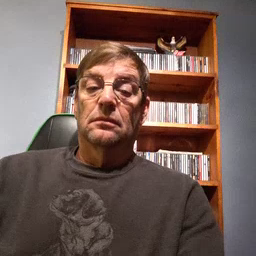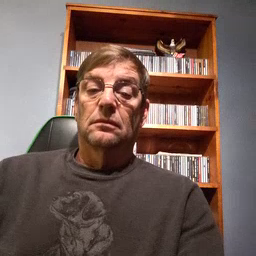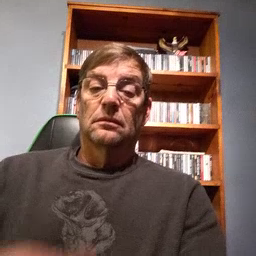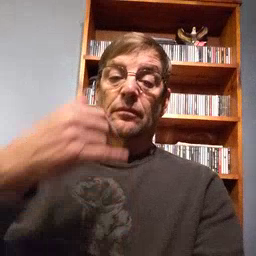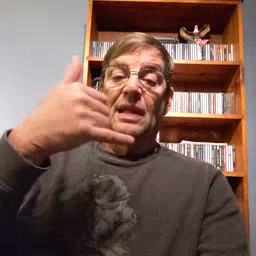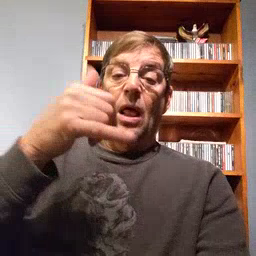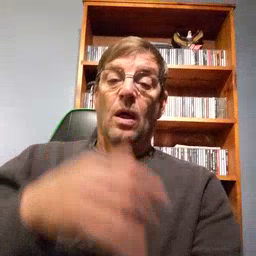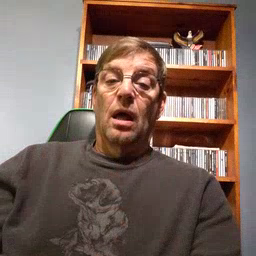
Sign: yellow